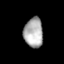
Tissue: skin
Cell type: Epithelial cells
Senescence score: 0.9098
Nuclear area (px): 555
Mean DAPI intensity: 172.321